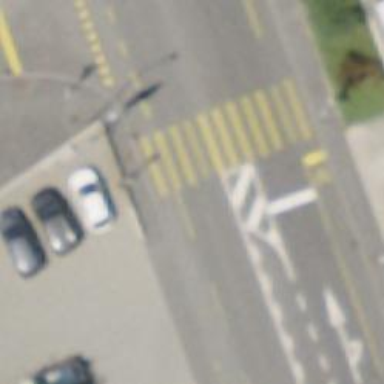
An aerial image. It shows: Uncontrolled zebra crossing on the road.